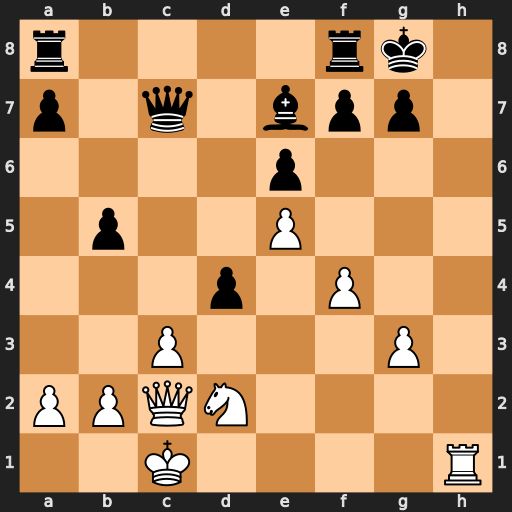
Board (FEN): r4rk1/p1q1bpp1/4p3/1p2P3/3p1P2/2P3P1/PPQN4/2K4R
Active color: w
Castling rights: -
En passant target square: -
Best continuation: Qh7#